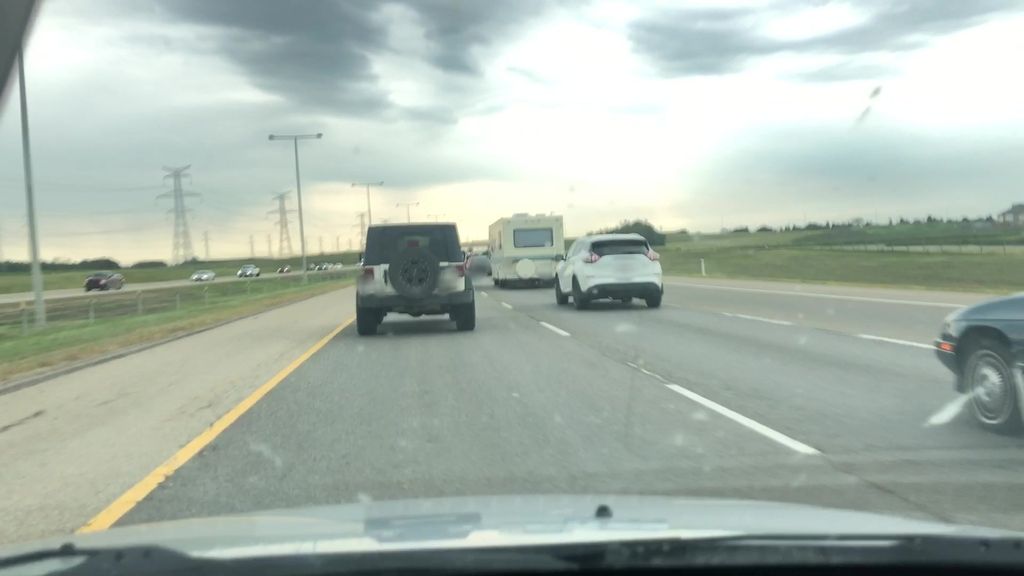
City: edmonton